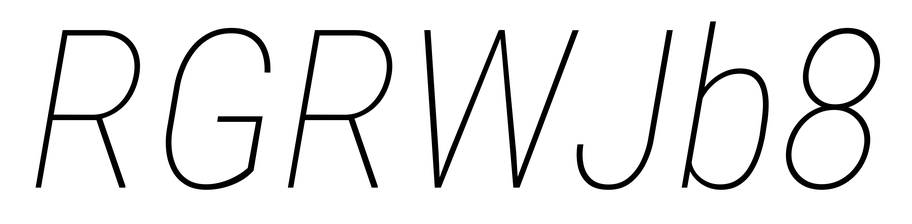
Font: Roboto-Italic_Condensed_Thin_Italic